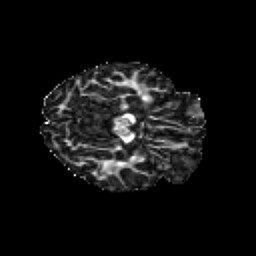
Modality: FA
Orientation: axial
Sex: male
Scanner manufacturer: siemens
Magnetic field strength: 3 T
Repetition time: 5 s
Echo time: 0.071 s